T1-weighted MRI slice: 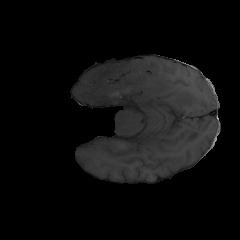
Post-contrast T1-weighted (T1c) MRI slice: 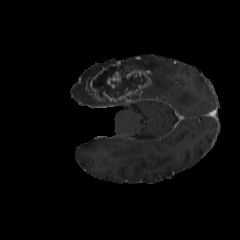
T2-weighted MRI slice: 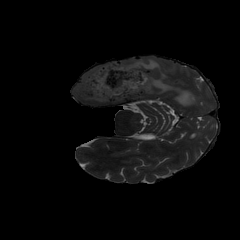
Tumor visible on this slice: yes